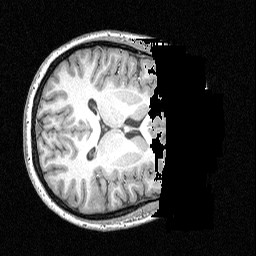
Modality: T1w
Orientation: axial
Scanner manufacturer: siemens
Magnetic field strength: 3 T
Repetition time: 1.54 s
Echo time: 0.00304 s